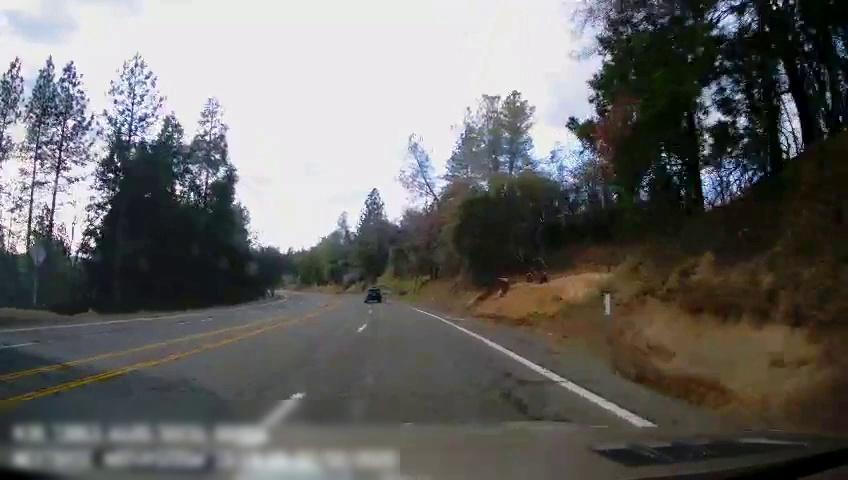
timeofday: Day
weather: Cloudy
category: Drivable Space
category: Vehicles | SUV
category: Lanes | Opposite Lane
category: Lanes | Alternate Lane
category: Lanes | Alternate Lane
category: Lanes | Current Lane
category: Lanes | Current Lane
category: Traffic | Signs